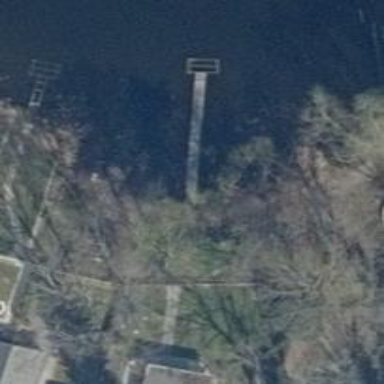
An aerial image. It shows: Man-made pier.